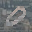
Label: 0